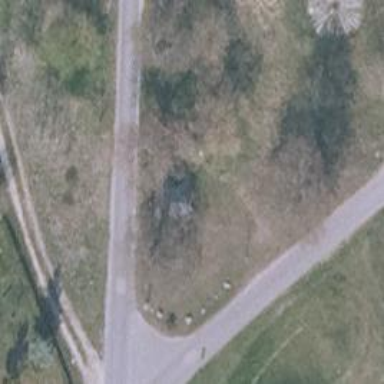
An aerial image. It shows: Picnic site for tourists.